Field crop: maize
Growth stage: 2
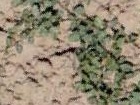
Species: convolvulus